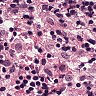
Metastatic tissue present: no